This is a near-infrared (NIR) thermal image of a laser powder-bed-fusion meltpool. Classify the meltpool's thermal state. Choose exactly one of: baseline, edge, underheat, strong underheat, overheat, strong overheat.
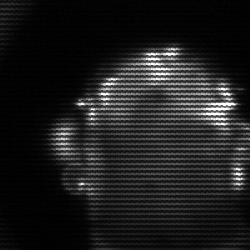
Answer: baseline